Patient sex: F
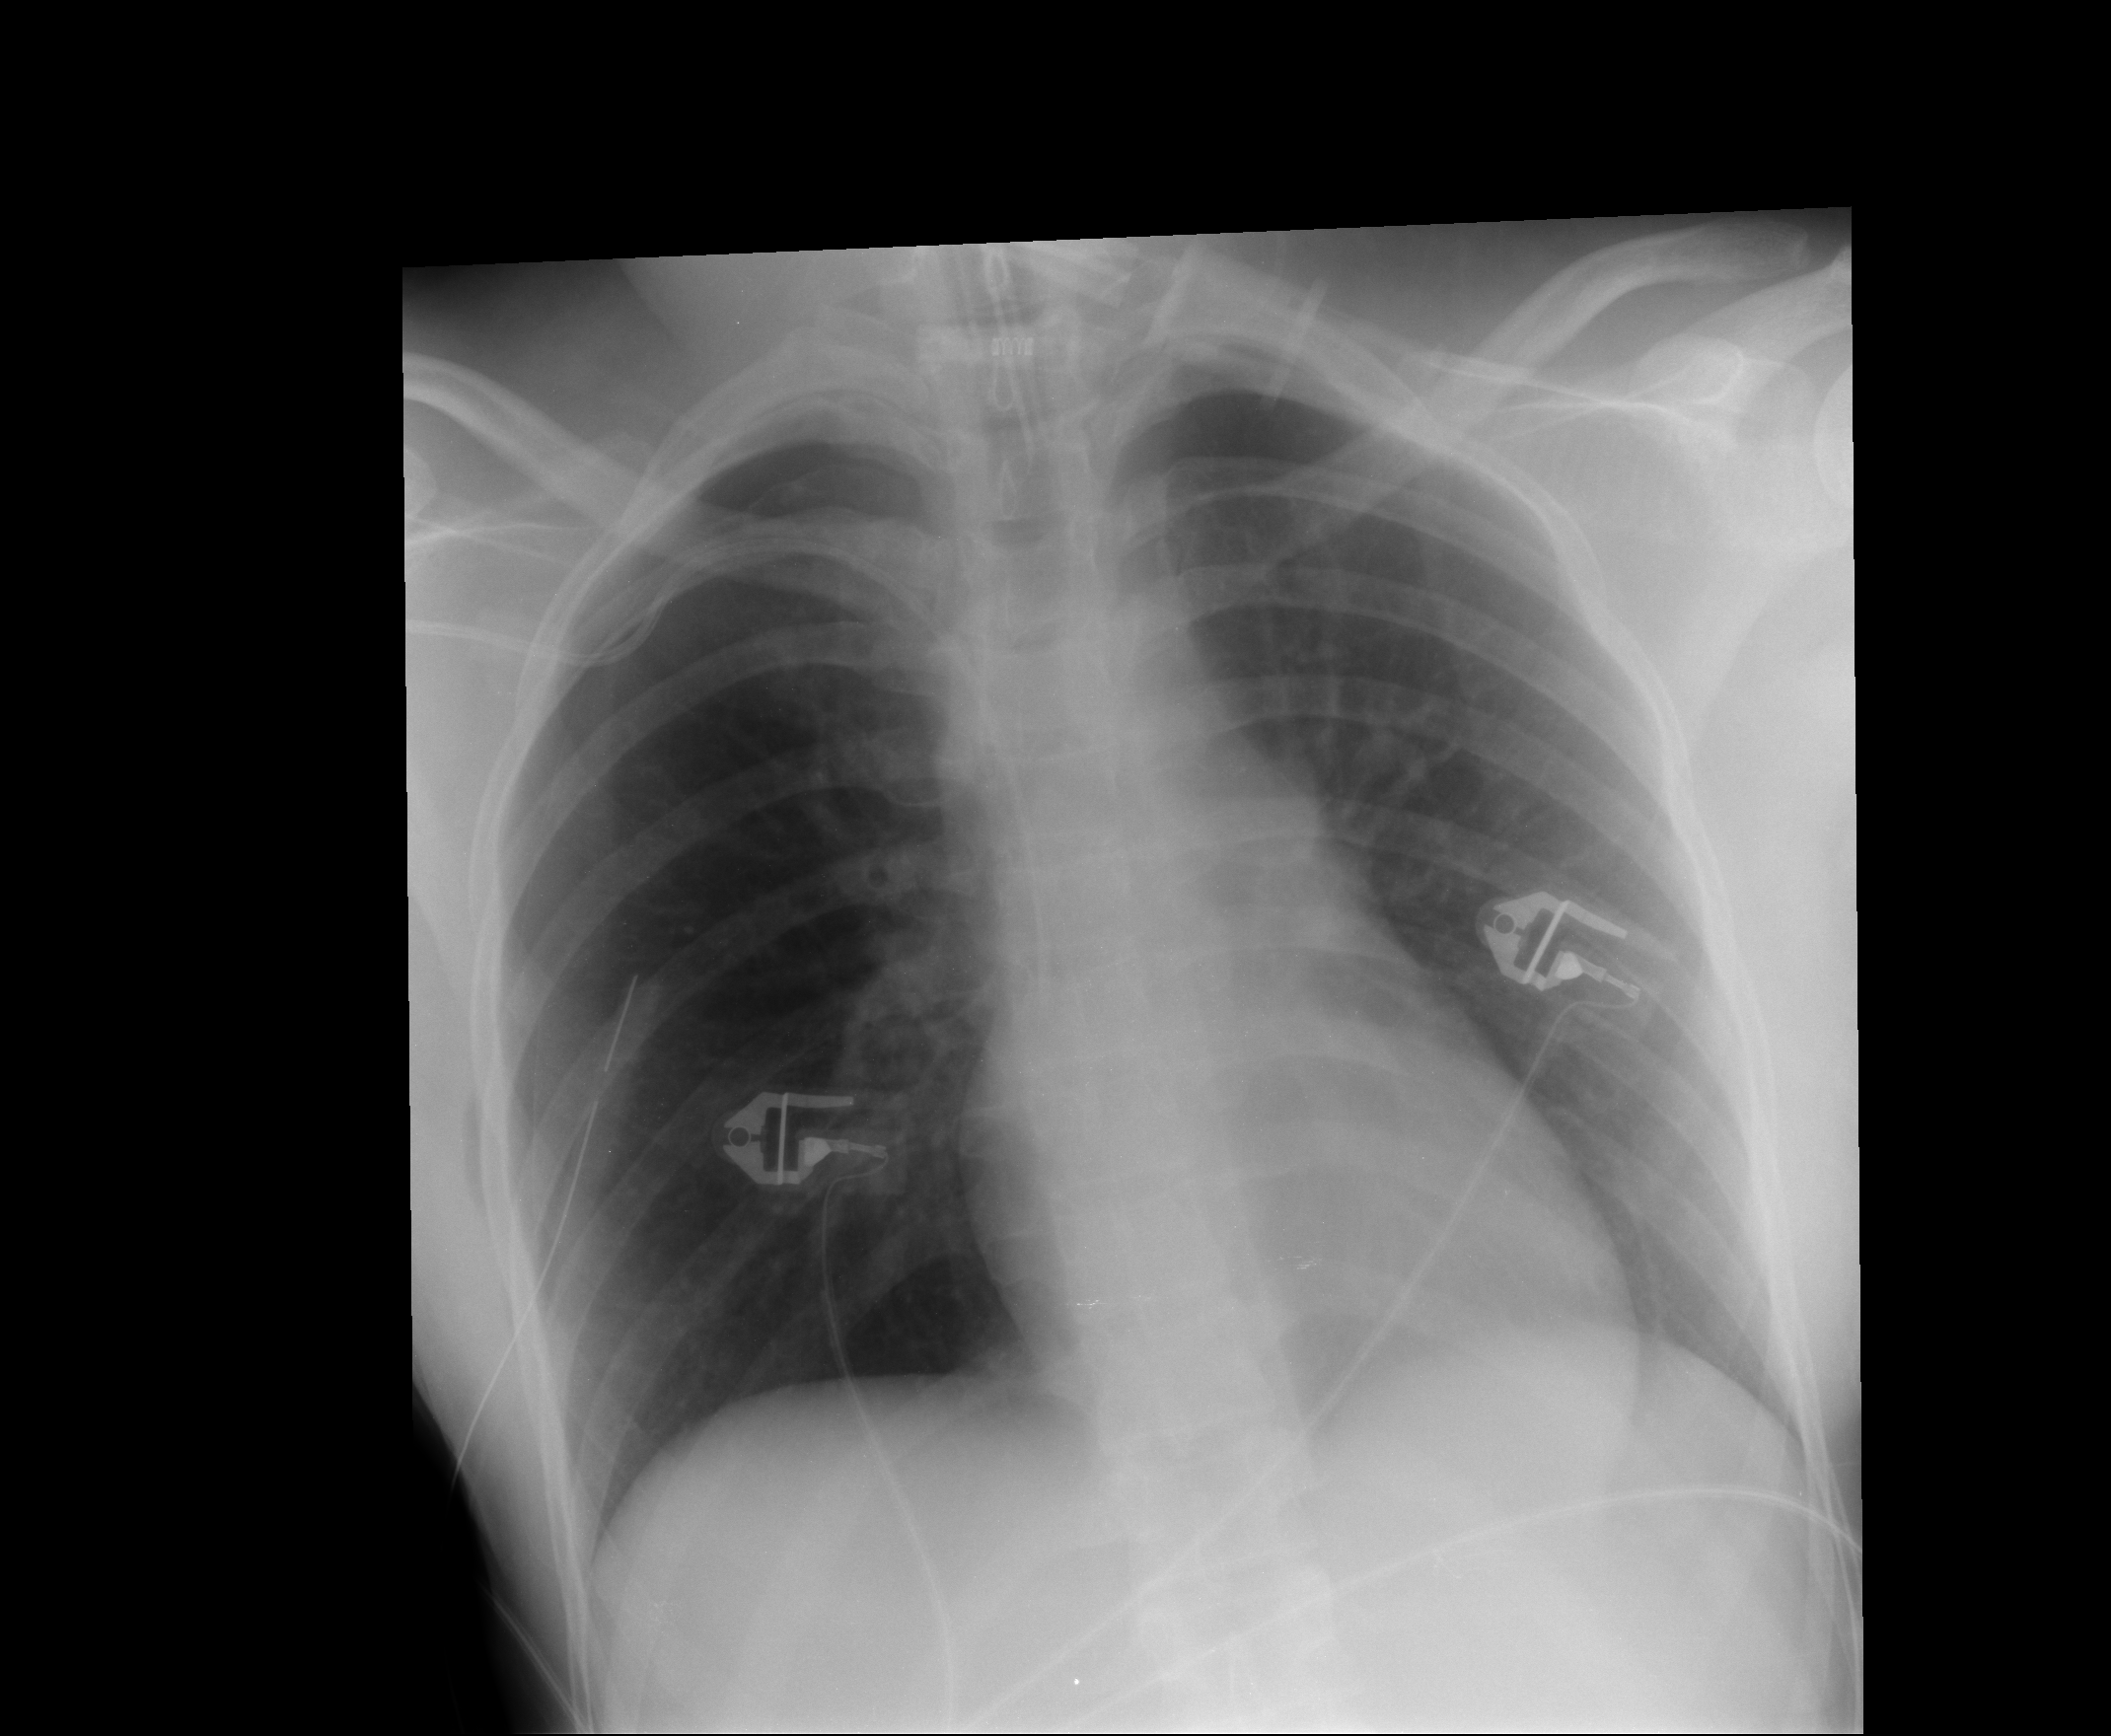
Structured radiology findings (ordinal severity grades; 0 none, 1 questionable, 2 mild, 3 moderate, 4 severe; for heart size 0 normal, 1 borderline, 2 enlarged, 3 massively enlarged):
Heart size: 2
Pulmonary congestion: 0
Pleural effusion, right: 0
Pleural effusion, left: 0
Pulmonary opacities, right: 0
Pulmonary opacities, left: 0
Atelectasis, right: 2
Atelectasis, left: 2